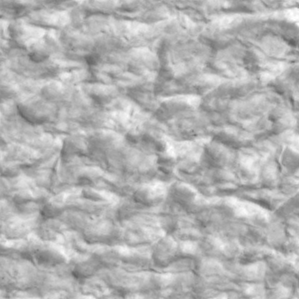
Label: non_frost